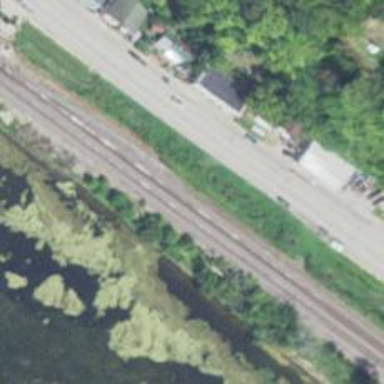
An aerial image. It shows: Railway siding for service.